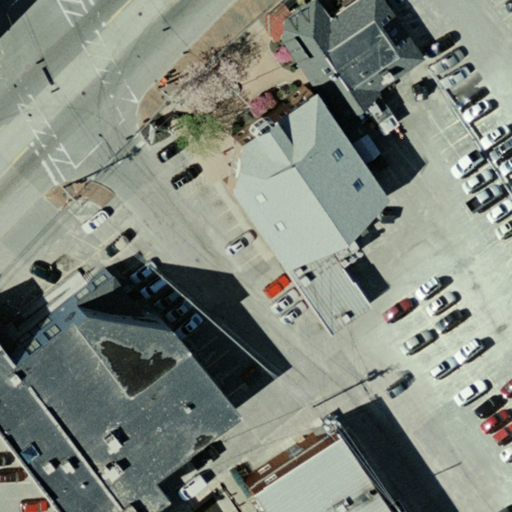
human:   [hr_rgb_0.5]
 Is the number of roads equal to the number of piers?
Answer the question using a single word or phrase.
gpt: no

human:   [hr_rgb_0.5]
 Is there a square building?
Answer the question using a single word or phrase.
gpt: no

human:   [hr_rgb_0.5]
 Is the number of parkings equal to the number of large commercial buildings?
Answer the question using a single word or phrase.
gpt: no

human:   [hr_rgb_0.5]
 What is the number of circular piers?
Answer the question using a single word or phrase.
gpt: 0

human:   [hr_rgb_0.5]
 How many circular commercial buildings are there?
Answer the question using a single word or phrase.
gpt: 0

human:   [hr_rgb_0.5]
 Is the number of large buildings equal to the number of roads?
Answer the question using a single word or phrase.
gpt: no

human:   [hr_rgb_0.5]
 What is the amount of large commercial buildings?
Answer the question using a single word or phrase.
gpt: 0

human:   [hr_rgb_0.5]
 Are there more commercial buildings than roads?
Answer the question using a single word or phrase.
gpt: no

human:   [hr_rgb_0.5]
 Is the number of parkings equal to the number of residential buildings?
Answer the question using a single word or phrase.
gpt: no

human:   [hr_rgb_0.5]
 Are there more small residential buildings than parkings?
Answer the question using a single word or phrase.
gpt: no

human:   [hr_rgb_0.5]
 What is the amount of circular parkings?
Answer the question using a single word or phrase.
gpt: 0

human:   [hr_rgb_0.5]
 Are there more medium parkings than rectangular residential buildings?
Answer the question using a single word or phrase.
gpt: no

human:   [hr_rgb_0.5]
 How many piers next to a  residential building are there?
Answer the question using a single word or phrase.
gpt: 1

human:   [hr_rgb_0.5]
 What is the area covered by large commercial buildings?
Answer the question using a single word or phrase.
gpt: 0m2

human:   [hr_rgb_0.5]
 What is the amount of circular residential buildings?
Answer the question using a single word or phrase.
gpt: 0

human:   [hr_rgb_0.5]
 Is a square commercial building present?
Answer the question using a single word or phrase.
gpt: no

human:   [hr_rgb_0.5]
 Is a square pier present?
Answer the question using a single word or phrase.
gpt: no

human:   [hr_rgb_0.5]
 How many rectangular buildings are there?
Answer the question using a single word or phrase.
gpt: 1

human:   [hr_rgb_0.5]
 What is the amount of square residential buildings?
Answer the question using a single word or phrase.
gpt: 0

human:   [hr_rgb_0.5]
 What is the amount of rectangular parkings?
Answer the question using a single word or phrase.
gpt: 0

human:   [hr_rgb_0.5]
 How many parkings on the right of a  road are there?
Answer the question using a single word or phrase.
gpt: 1

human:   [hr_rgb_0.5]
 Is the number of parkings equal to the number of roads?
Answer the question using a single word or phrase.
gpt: no

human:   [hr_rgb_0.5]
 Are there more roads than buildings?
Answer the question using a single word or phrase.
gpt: no

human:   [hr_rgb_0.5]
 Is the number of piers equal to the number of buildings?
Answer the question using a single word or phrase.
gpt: no

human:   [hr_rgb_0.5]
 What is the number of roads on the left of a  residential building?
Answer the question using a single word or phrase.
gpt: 2

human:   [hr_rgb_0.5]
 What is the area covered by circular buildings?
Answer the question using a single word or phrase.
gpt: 0m2

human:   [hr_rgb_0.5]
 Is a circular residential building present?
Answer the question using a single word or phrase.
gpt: no

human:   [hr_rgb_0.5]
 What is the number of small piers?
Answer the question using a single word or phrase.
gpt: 1

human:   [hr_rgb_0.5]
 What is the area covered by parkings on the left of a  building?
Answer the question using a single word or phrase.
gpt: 0m2

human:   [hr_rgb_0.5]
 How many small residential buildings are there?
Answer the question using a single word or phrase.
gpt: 0

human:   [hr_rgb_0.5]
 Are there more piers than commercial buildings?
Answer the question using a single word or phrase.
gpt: yes

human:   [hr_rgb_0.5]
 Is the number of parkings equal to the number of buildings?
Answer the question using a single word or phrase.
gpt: no

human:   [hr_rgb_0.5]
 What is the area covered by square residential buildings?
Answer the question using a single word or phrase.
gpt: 0m2

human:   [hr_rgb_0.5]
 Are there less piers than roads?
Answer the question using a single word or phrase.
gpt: yes

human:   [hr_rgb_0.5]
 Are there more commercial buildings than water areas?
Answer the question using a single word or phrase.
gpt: no

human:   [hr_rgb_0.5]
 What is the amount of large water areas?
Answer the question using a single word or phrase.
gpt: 0